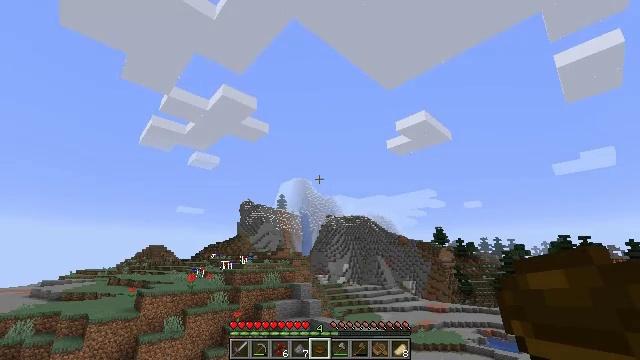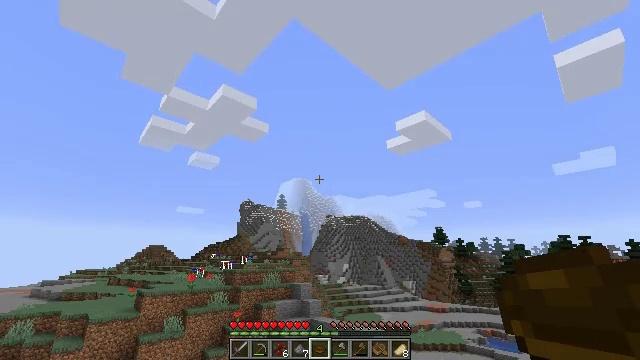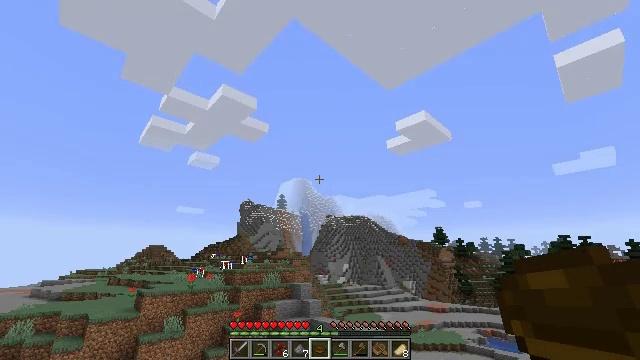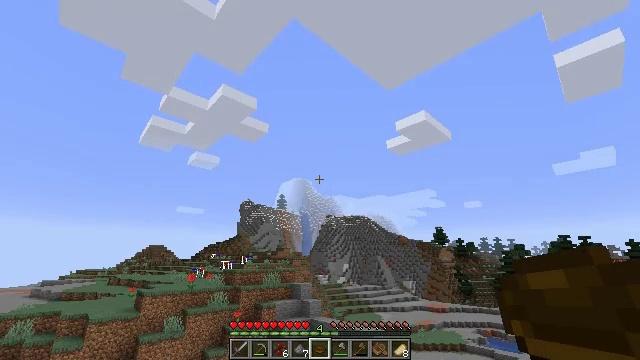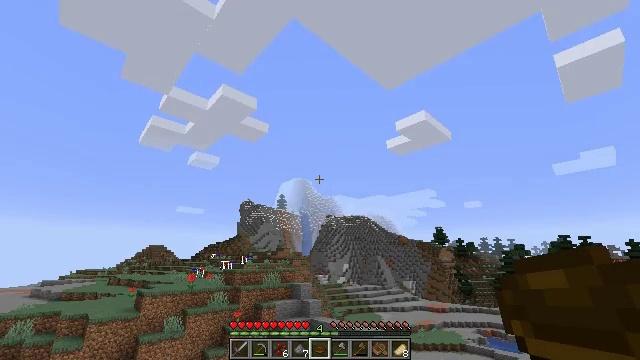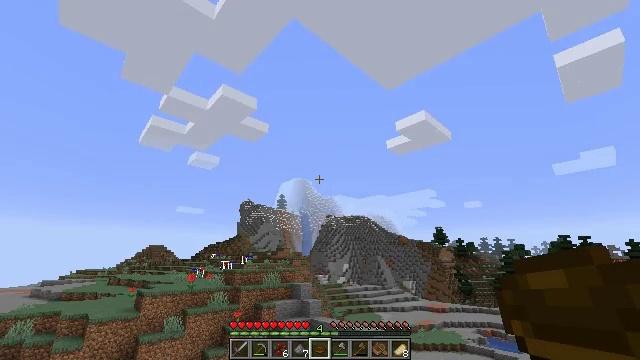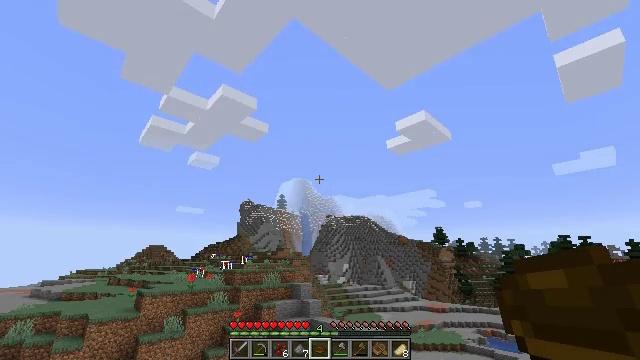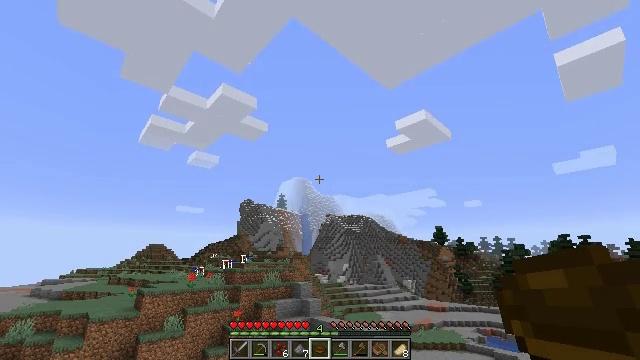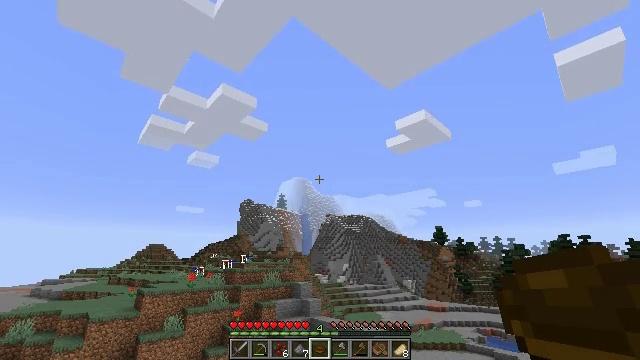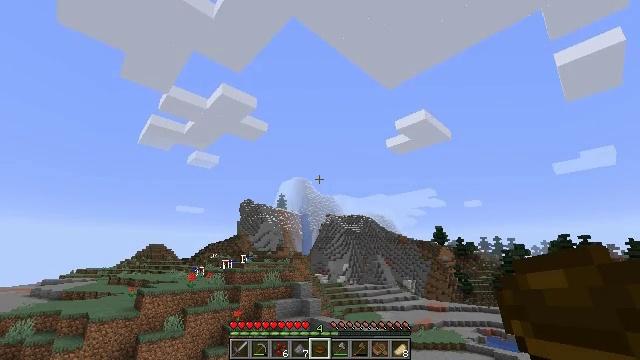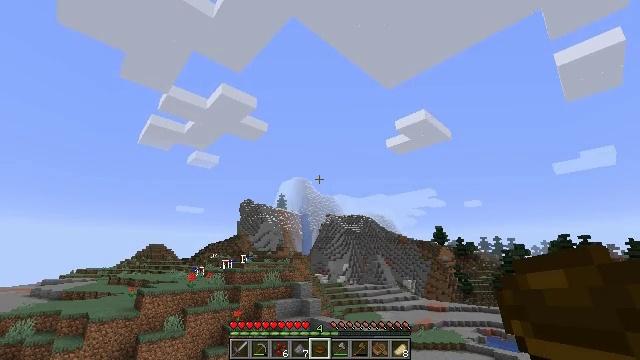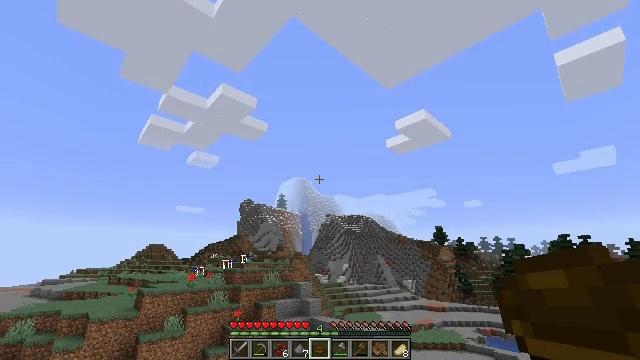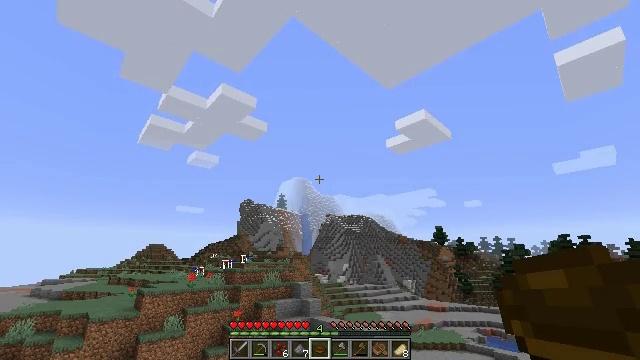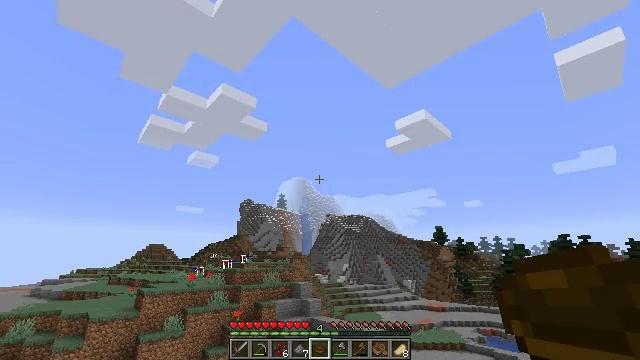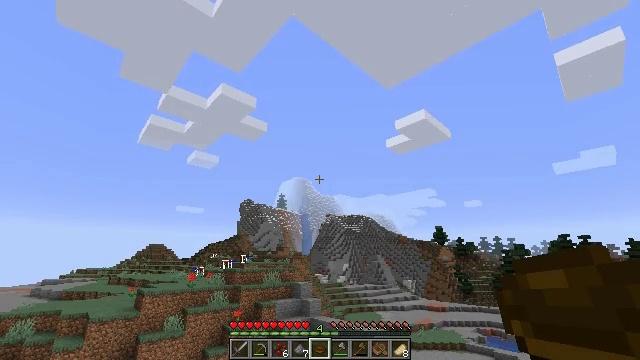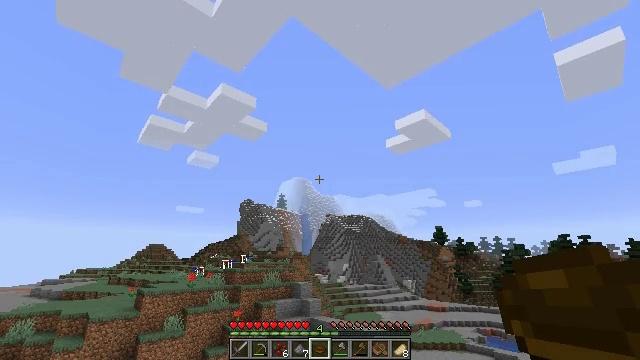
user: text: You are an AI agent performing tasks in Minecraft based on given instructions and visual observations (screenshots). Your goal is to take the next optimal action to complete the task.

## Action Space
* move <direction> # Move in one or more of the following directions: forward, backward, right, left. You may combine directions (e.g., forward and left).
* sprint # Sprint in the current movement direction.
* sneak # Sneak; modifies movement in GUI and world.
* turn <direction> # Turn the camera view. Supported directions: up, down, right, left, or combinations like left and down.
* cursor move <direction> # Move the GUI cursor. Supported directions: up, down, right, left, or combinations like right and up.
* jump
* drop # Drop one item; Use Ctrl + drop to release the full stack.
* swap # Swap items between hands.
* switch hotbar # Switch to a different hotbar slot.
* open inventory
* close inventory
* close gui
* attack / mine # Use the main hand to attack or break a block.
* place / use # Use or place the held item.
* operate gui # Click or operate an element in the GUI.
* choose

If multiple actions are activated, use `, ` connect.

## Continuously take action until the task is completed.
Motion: motion action
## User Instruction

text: Remove a bowl from the inventory.
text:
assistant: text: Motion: no_op
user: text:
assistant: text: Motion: no_op
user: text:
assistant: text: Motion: no_op
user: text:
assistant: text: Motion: no_op
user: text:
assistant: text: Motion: no_op
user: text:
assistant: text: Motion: no_op
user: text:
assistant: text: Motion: no_op
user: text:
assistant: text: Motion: no_op
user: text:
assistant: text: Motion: no_op
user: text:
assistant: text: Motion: no_op
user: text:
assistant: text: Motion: no_op
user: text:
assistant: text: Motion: no_op
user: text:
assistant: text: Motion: no_op
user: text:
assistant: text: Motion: no_op
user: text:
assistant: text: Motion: no_op
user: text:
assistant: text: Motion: no_op
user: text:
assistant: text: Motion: no_op
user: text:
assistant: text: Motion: no_op
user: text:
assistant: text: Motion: no_op
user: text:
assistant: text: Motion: no_op
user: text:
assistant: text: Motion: no_op
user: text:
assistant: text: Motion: no_op
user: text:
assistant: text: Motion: no_op
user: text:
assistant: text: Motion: no_op
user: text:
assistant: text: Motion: no_op
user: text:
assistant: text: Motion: turn left and down
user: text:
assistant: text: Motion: turn left and down
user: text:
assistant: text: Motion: turn left and down
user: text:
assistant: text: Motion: turn left
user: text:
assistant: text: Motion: no_op